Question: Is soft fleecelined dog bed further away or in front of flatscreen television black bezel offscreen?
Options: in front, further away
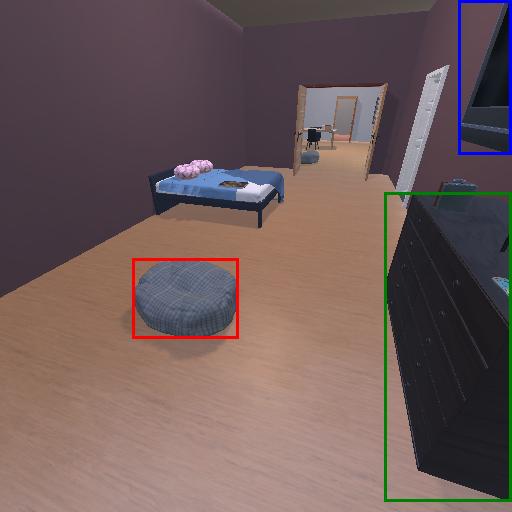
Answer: in front